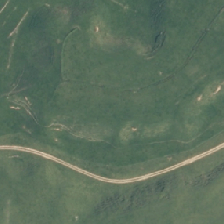
Land cover: lake_pond